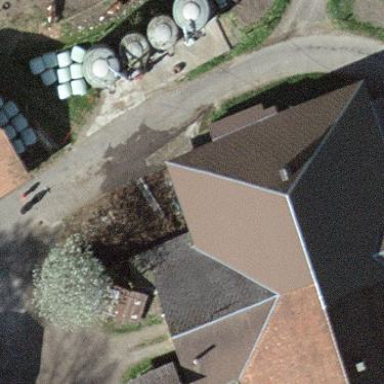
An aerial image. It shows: Farm building.